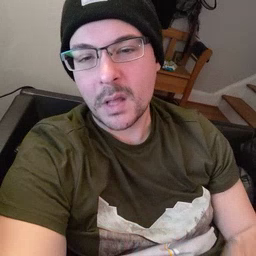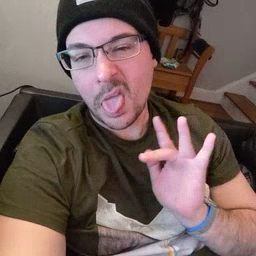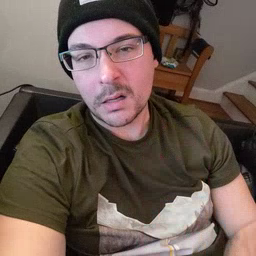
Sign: yucky